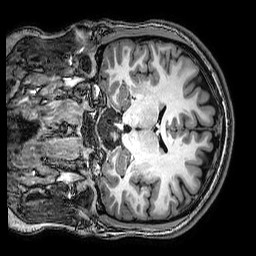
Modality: T1w
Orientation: coronal
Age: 28
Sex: male
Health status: healthy